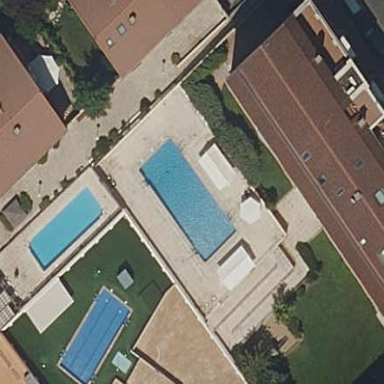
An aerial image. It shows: Swimming pool located in leisure land.